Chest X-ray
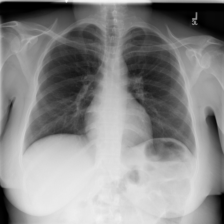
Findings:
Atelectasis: negative
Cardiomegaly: negative
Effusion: negative
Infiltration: negative
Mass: negative
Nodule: negative
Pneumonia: negative
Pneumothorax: negative
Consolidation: negative
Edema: negative
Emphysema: negative
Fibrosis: negative
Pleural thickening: negative
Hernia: negative